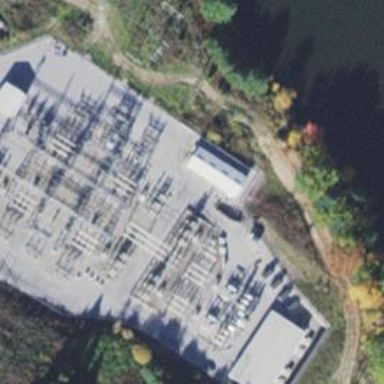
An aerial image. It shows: Switch used for power control.